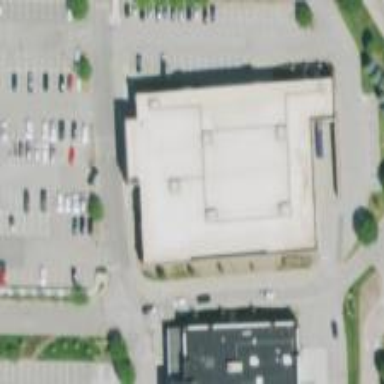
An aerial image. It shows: Retail building.